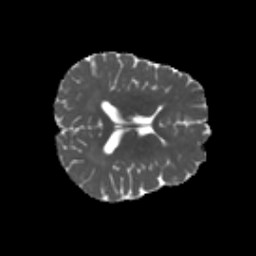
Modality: MD
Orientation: axial
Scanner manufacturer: siemens
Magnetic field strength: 3 T
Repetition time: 4.16 s
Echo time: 0.0806 s